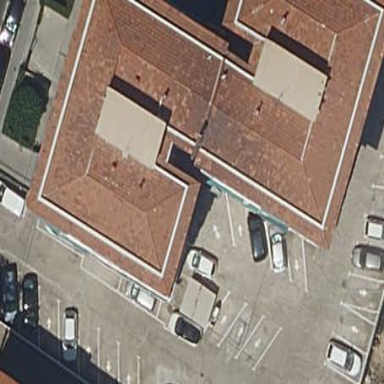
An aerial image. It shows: Parking area with surface.